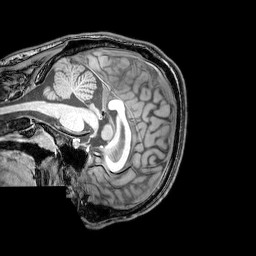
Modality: T1w
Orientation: sagittal
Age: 21
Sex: male
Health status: healthy
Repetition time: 0.081 s
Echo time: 0.037 s